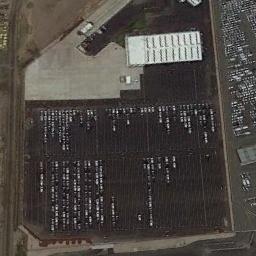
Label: parking_lot